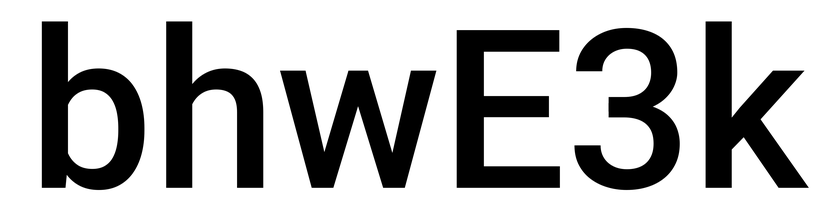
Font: Roboto_Medium